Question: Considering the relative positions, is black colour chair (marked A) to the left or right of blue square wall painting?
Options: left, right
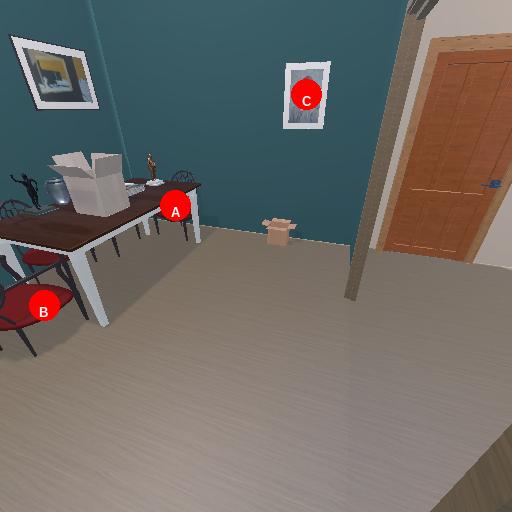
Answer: left